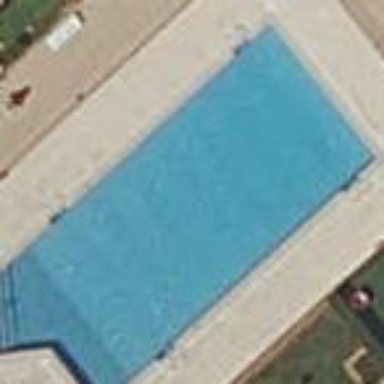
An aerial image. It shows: Swimming pool located in leisure land.